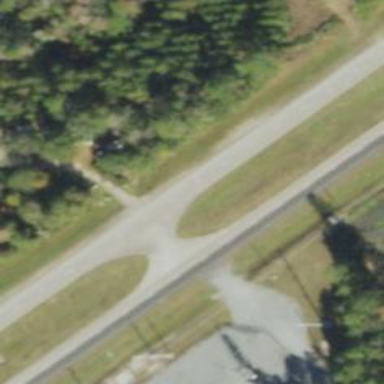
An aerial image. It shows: Asphalt road with primary link designation.